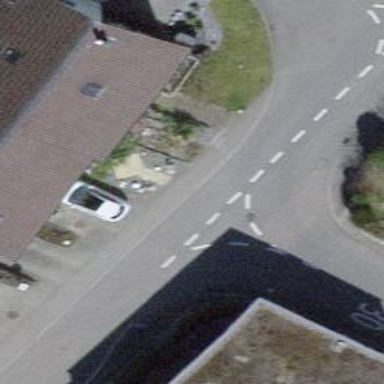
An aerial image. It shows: Kerb serving as barrier.